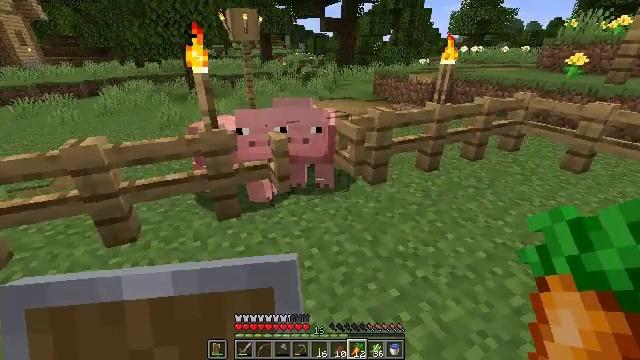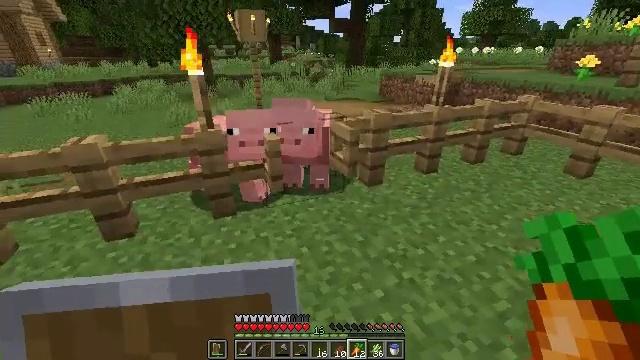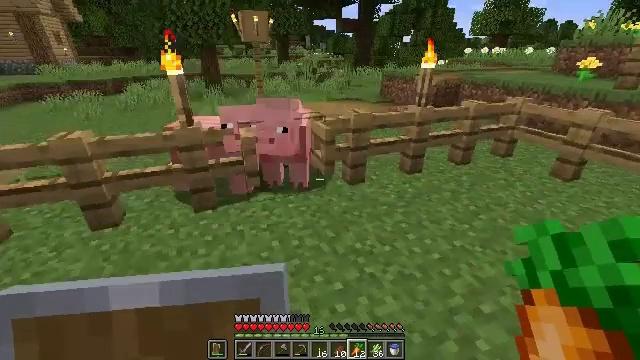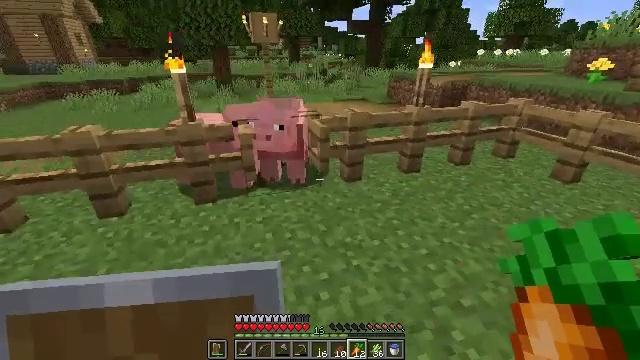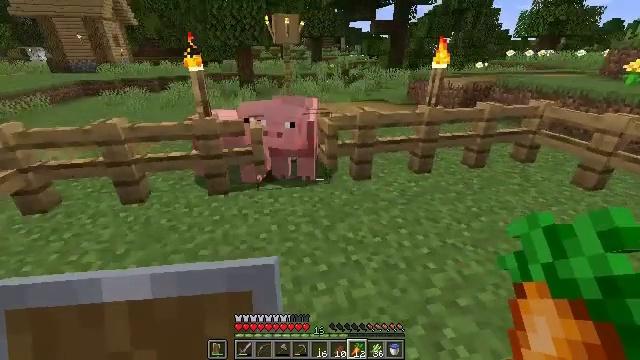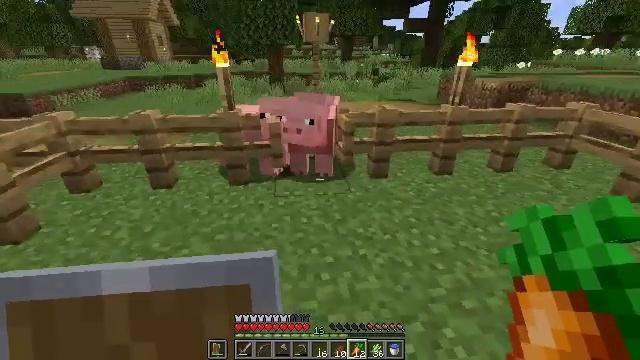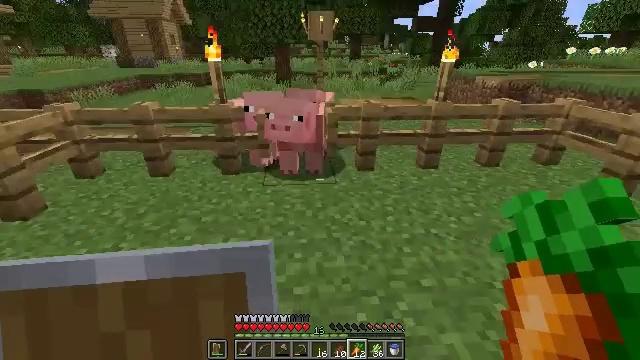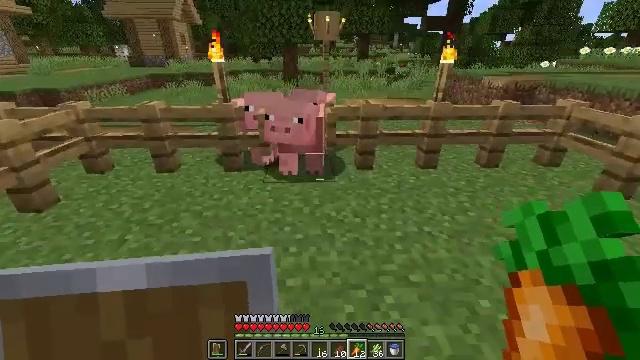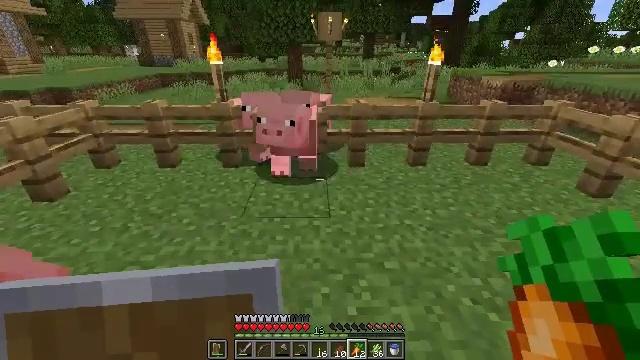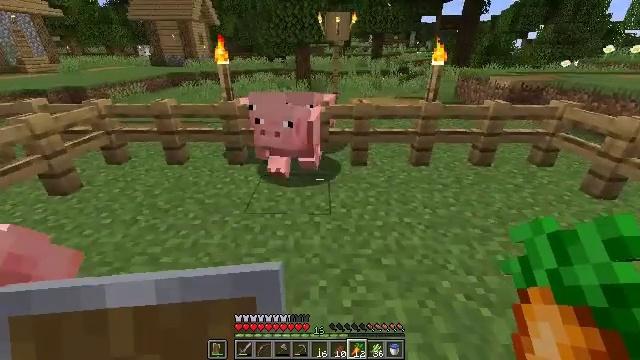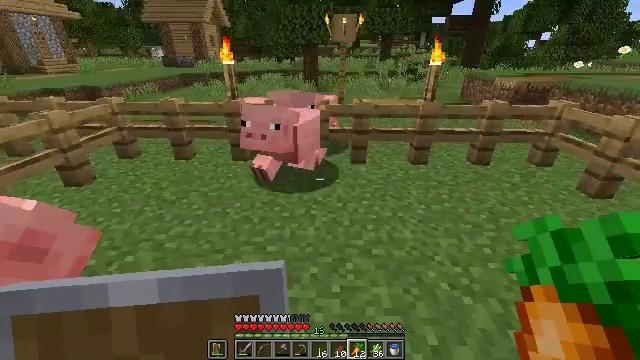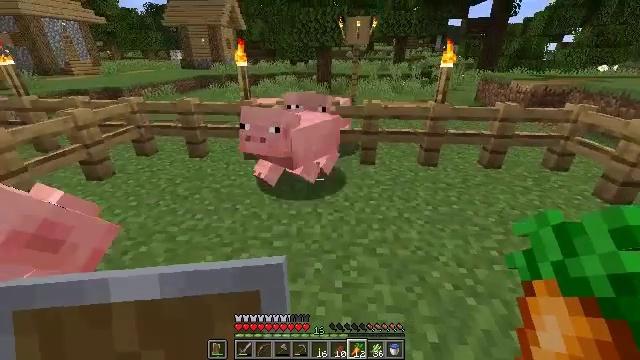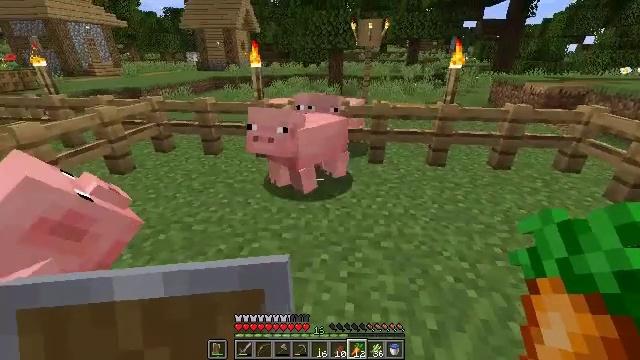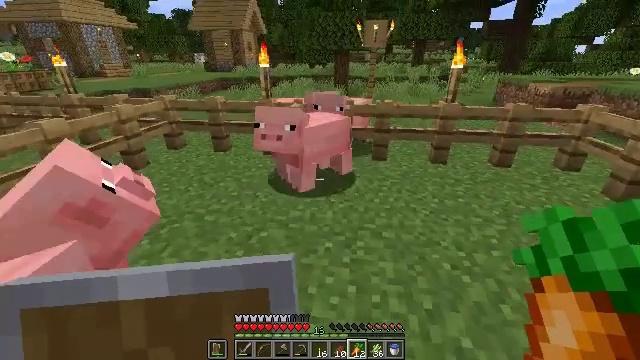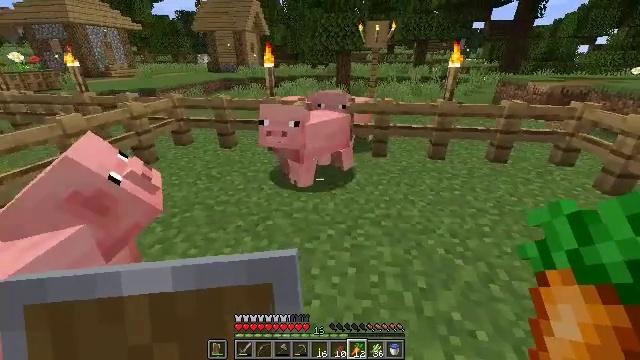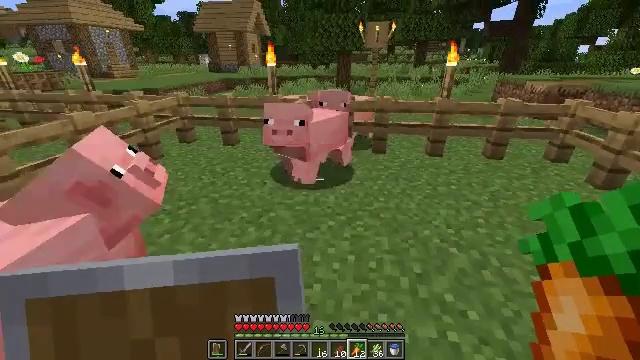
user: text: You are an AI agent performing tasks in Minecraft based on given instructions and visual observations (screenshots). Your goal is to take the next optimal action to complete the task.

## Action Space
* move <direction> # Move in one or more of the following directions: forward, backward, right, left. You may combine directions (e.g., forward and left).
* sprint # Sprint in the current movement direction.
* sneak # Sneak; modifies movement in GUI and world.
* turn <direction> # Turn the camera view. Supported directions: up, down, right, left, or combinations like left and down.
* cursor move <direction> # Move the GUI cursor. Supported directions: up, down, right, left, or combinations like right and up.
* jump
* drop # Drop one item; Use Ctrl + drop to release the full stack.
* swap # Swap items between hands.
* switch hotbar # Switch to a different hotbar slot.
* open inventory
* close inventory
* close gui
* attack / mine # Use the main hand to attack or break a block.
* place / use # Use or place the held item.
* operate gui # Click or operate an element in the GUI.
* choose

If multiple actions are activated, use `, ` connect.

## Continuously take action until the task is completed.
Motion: motion action
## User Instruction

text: Harvest carrots from the farmland.
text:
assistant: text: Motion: move right, turn left
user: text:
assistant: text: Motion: move back and move right, turn left
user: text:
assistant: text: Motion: move back and move right, turn left
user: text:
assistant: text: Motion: move back and move right, turn left
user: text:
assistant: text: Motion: move back and move right, turn left
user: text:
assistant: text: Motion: move back and move right, turn left
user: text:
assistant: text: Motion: move back and move right, turn left
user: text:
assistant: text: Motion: move back and move right, turn left
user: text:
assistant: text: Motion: move back and move right, turn left
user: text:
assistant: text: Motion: turn left
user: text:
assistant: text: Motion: turn left
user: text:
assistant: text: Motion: move back, turn left
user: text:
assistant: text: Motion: move back, turn left
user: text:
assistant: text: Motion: move back
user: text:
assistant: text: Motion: move back
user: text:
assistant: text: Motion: move back
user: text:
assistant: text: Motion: move back
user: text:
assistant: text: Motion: move back
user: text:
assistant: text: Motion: move back
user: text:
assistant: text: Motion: move back
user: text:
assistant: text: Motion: move back
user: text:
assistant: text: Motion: move back and move right
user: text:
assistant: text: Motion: move back and move right
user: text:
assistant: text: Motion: move forward and move right
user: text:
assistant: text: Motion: move forward and move right
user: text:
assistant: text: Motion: move forward and move right
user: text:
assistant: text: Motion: move forward
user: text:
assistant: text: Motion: move forward
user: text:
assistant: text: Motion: move forward
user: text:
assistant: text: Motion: move forward and move right